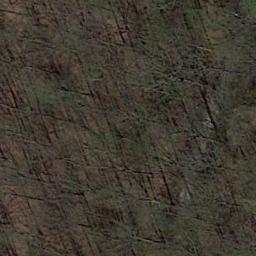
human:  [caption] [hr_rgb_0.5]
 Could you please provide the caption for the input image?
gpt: The forest has some sparse green trees and the forest soil is deep yellow .

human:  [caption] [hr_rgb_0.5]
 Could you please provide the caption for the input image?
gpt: The forest is on the bare land .

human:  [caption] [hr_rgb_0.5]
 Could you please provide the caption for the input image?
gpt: Many withered trees are in a forest .

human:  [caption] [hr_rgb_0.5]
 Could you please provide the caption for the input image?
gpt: This is a dense forest .

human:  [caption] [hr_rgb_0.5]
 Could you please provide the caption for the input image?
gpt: A sparse forest with some withered trees .